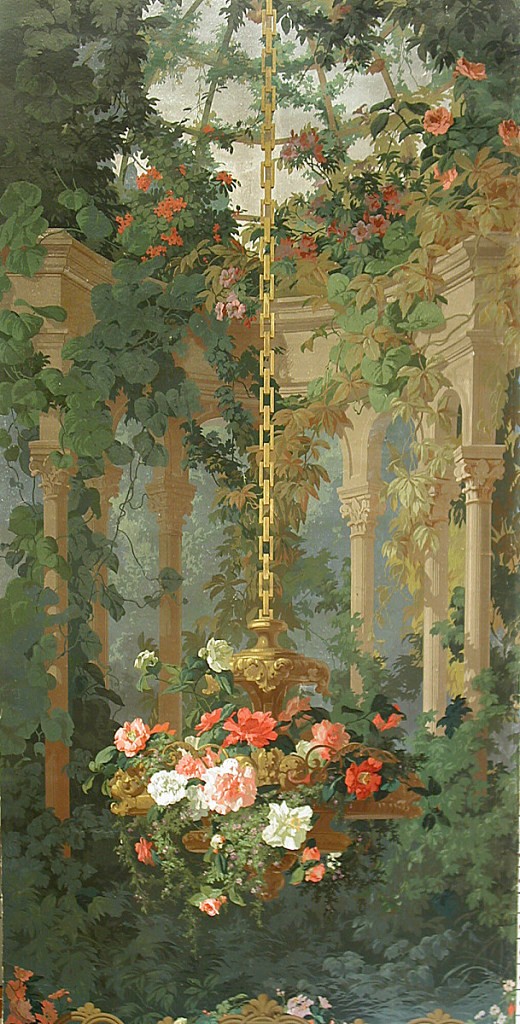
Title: "Le Jardin d'Armide" [The Garden of Armida]
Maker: Desfossé et Karth, French, 1863
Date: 1854
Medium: Block-printed paper
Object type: Scenic panel
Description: Semi-circular free standing arcade at back surmounted by a trellis roof. Suspended from a gold chain in foreground, a hanging vase filled with very large roses and other flowers. Sepia architectural dado with acanthus enrichment, at bottom. This is one of the two pictures that go to make up the scenic.